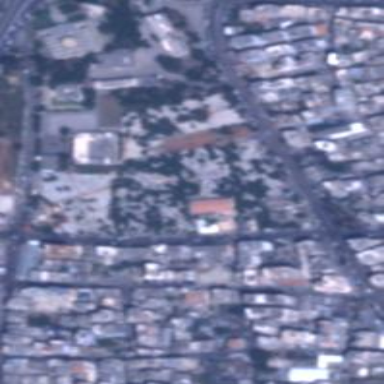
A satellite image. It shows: Cemetery.